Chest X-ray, PA view. Patient: 67 years old, sex F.
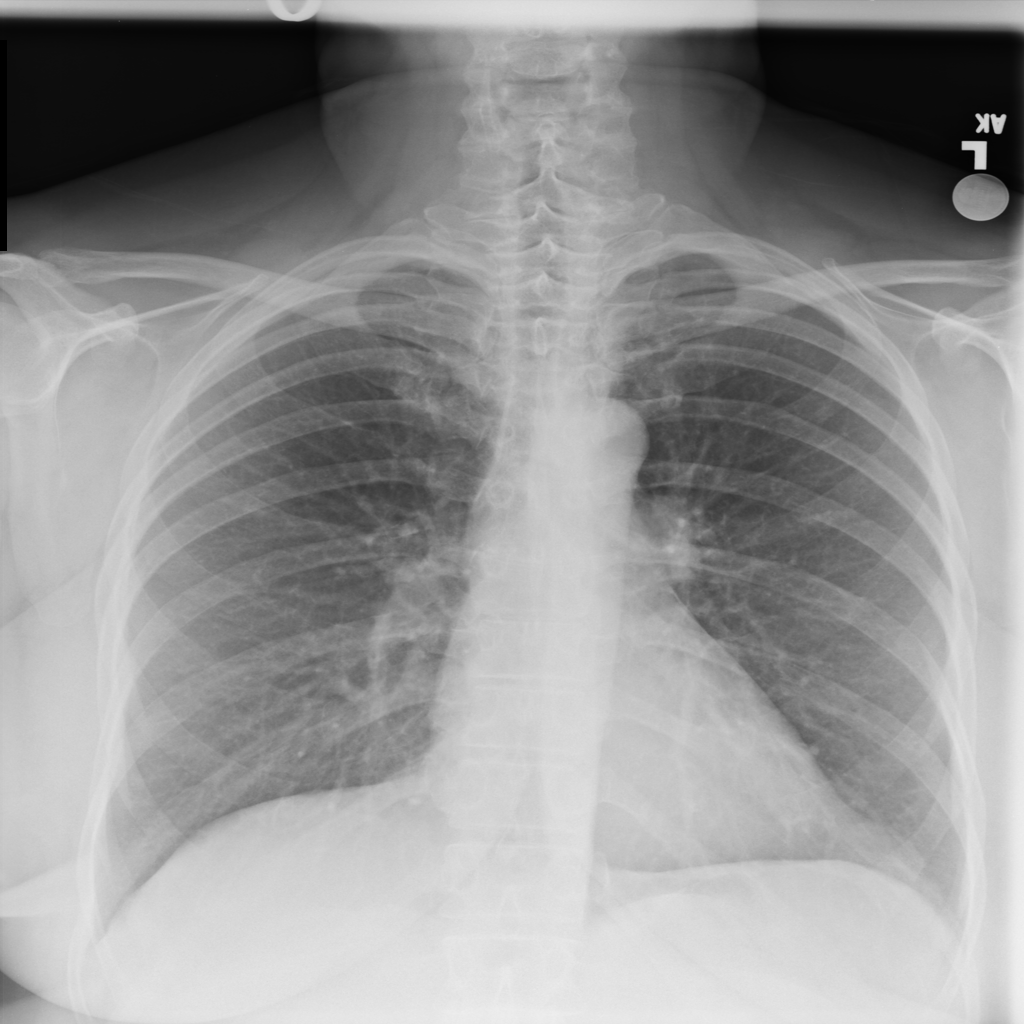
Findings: No Finding